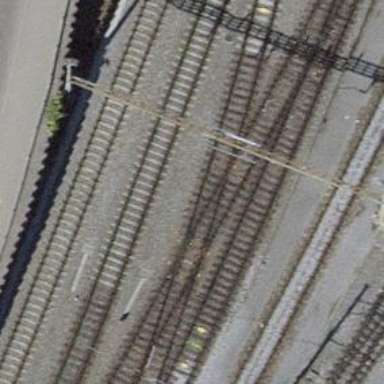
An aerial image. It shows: Railway crossing.